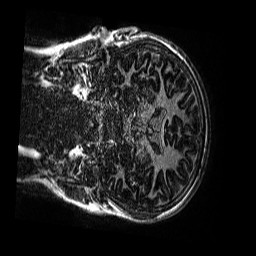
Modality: MP2RAGE
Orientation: coronal
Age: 12
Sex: male
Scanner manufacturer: siemens
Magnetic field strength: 3 T
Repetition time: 4 s
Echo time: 0.00299 s